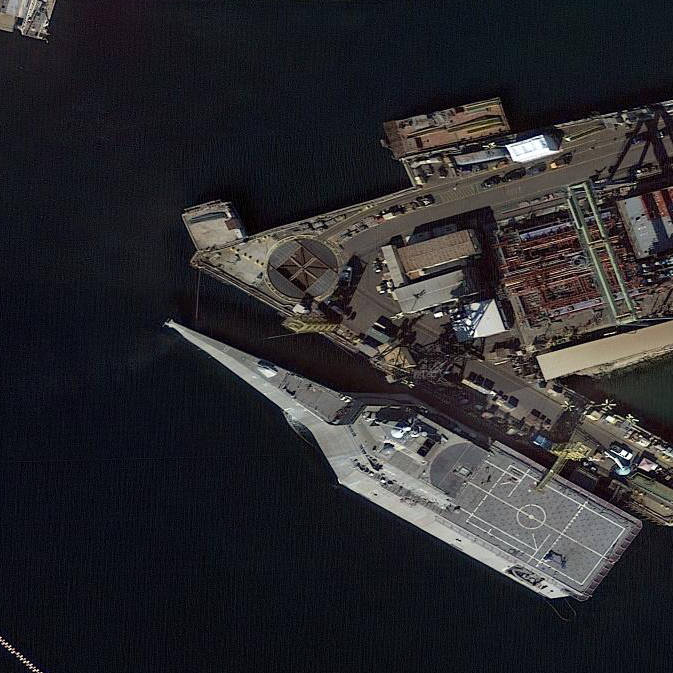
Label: Independence-class_combat_ship